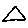
Label: triangle